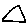
Label: triangle